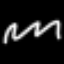
Label: squiggle